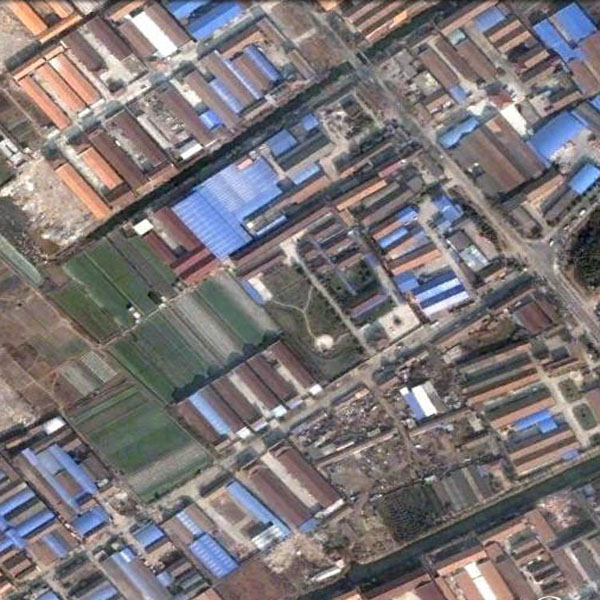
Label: Industrial